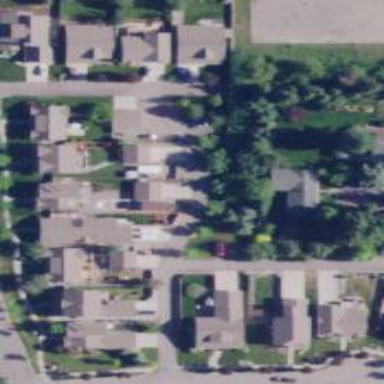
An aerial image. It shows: Alleyway designated as service road.